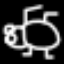
Label: frog